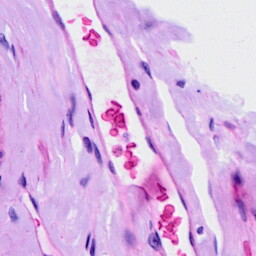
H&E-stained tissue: Ovarian